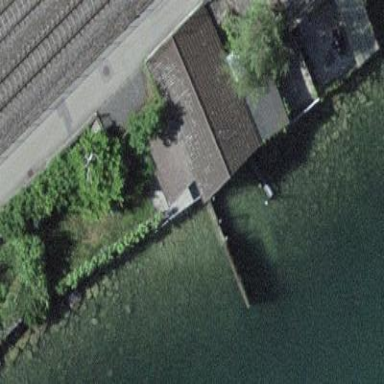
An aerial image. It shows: Detached building.